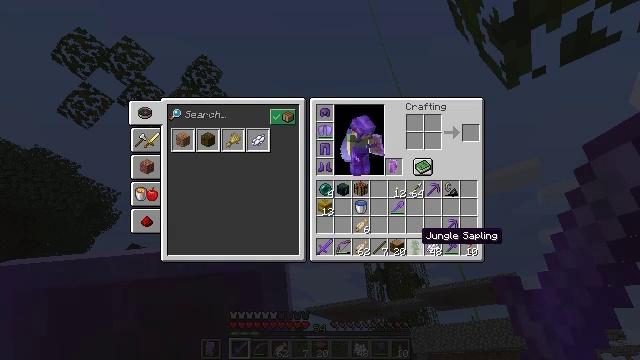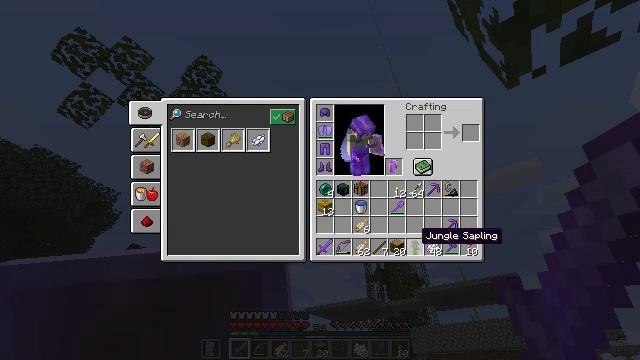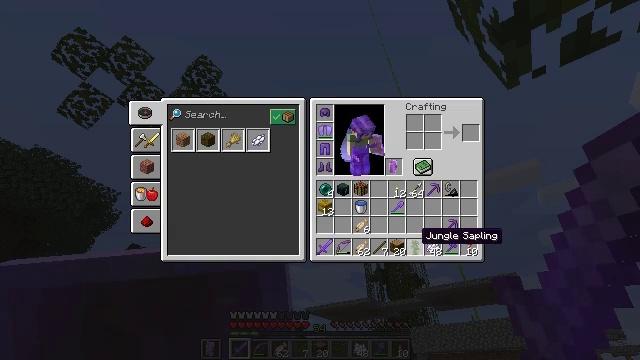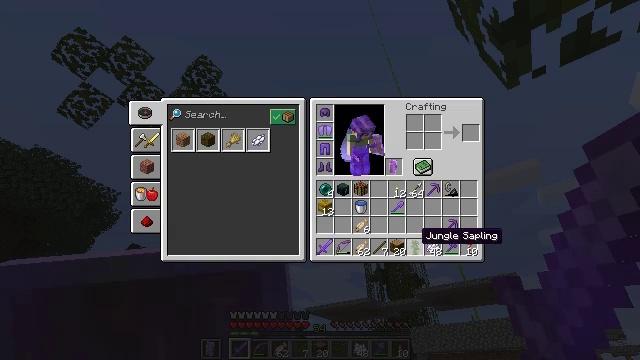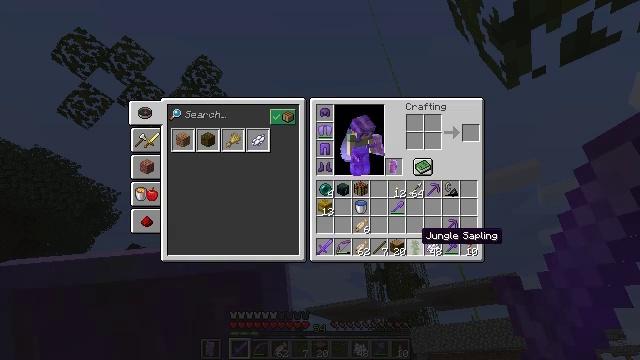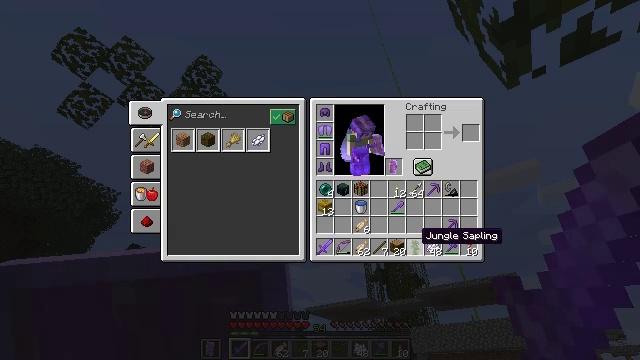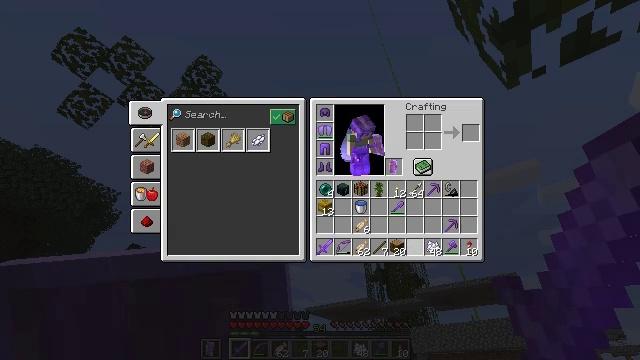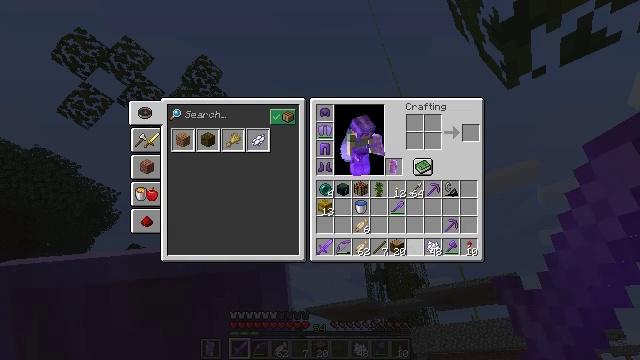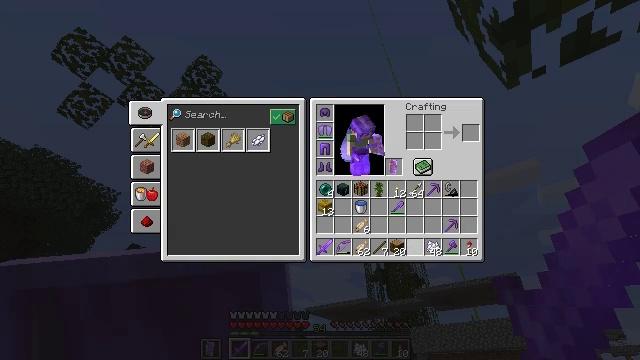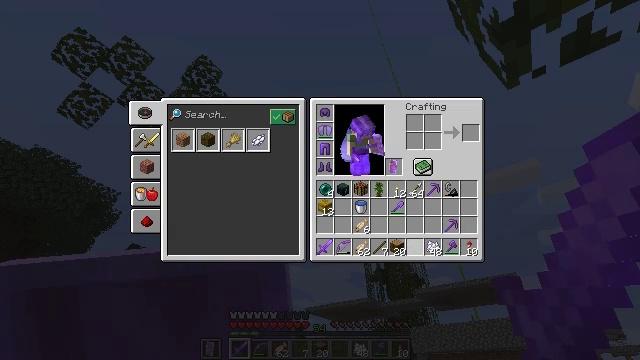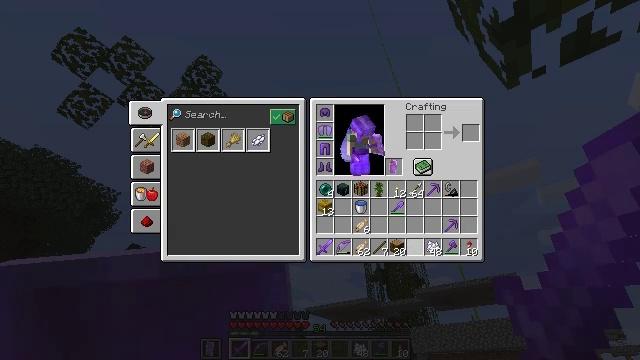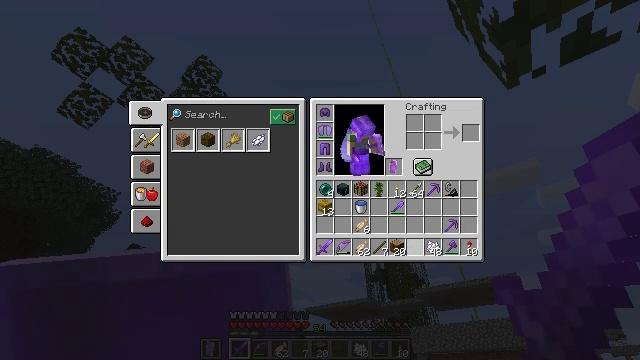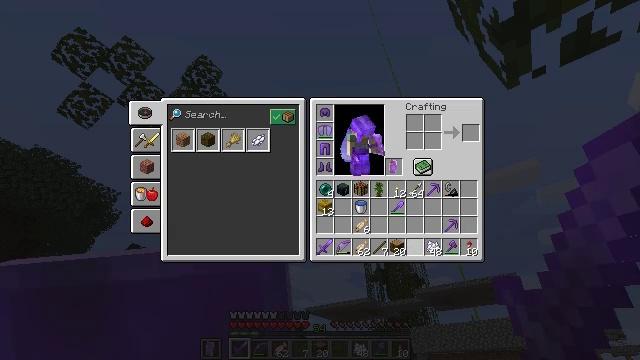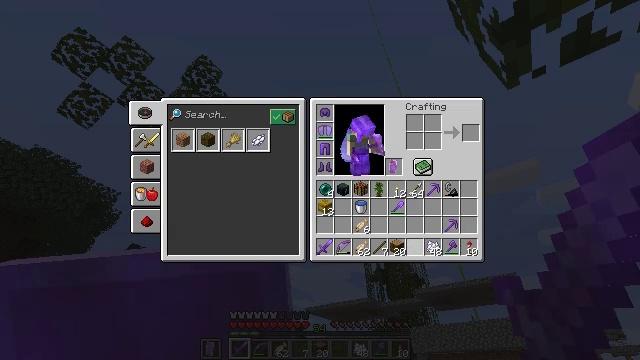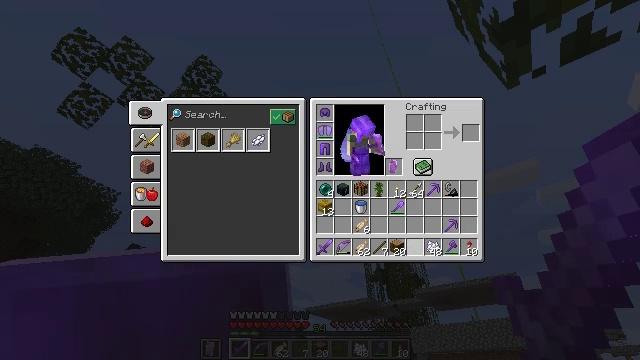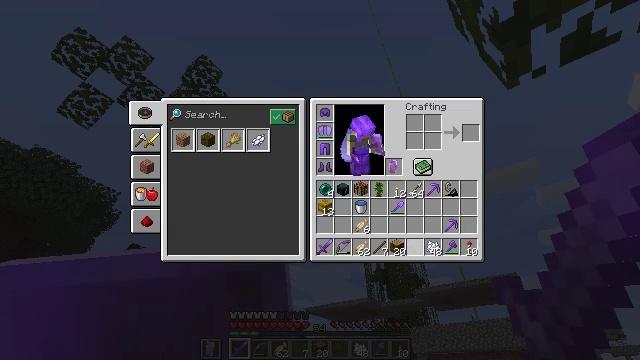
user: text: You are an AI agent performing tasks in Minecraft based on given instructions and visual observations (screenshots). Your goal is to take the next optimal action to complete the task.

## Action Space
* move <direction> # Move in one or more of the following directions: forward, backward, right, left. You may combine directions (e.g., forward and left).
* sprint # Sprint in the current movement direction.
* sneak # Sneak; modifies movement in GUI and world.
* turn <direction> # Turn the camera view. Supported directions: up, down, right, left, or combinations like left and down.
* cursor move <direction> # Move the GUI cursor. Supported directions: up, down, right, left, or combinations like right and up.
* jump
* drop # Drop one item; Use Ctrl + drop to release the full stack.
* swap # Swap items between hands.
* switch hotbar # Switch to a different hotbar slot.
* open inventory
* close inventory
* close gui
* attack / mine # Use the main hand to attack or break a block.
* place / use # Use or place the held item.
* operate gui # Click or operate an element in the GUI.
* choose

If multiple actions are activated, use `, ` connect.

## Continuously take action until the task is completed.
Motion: motion action
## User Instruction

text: Break the jungle leaves with your hand or shears.
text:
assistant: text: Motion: sneak
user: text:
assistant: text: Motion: sneak
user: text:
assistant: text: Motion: sneak
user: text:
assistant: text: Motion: sneak
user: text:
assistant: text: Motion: sneak
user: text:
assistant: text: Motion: sneak, attack / mine
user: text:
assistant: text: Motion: sneak, attack / mine
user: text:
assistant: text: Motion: sneak, attack / mine
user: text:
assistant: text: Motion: sneak
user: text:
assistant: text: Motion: sneak
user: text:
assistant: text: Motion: sneak
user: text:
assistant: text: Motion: sneak
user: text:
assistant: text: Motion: sneak
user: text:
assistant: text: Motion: sneak
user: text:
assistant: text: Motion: sneak
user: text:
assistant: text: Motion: sneak
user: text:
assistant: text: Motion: sneak
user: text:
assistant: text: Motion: sneak, turn up
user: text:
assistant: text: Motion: sneak, turn right and up
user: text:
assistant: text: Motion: sneak, turn up
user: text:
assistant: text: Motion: sneak
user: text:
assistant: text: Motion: sneak
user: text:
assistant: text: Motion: sneak
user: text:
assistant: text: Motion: sneak
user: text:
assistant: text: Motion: sneak
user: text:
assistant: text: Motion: sneak
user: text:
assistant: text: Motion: sneak
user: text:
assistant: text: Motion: sneak
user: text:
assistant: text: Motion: sneak
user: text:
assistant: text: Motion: sneak